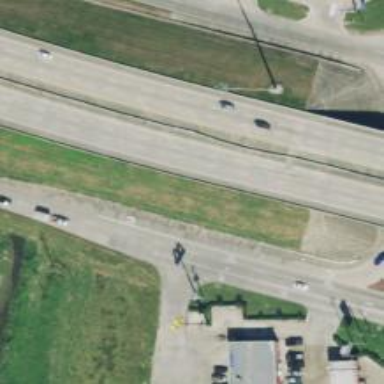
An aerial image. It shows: Secondary road with frontage road alongside.